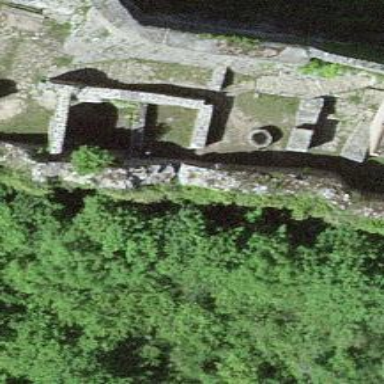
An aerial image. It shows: The remains of castle with historic castle walls.